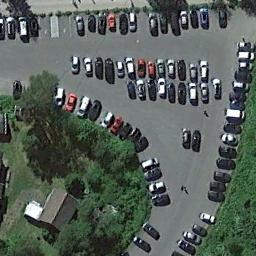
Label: parking_lot